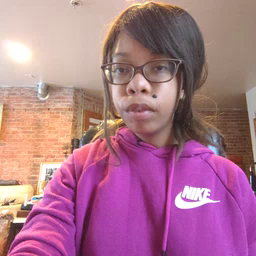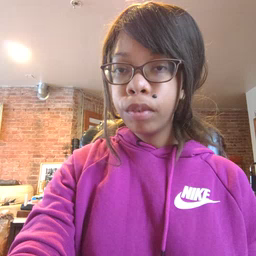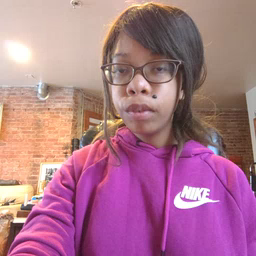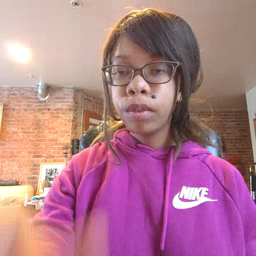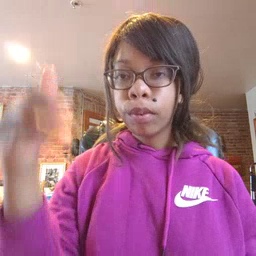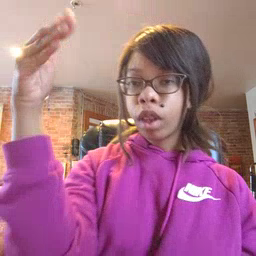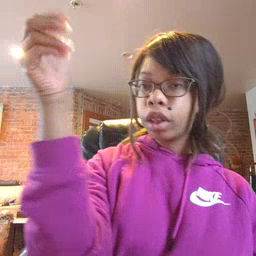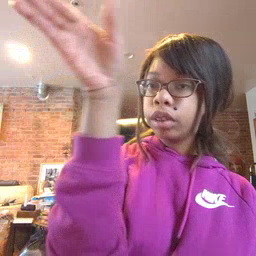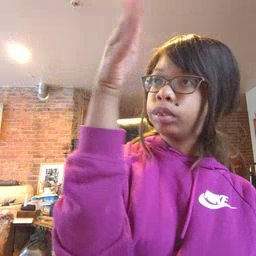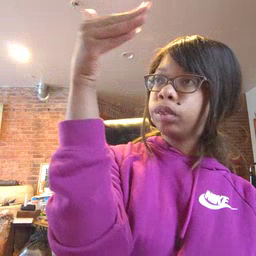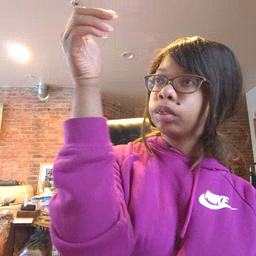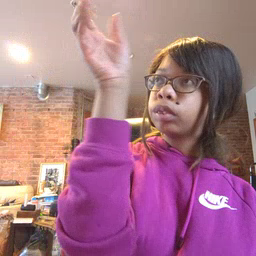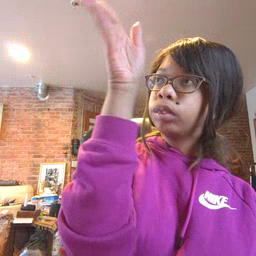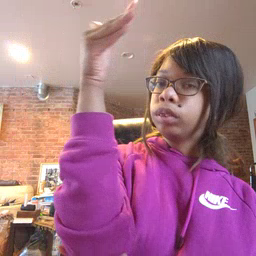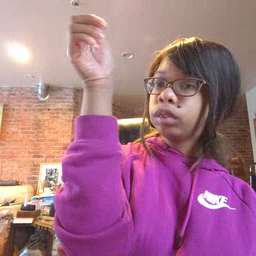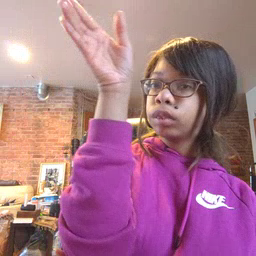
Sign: flag